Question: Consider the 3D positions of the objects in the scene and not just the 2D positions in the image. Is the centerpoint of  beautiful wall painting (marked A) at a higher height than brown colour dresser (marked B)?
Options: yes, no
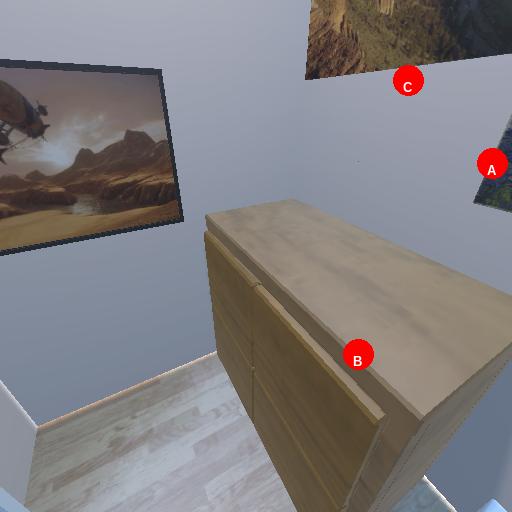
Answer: yes